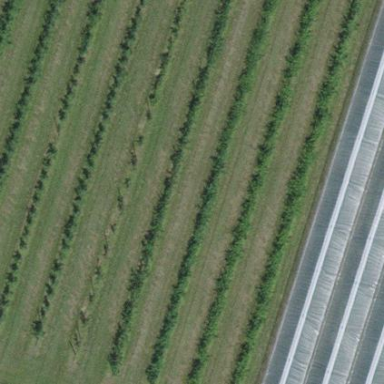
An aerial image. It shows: Orchard.